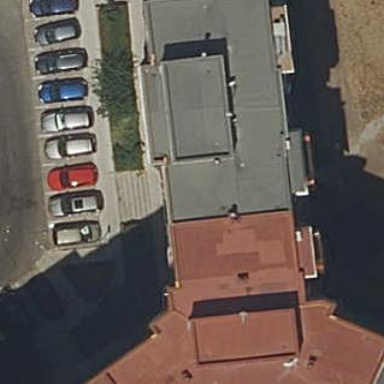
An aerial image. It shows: Residential building.